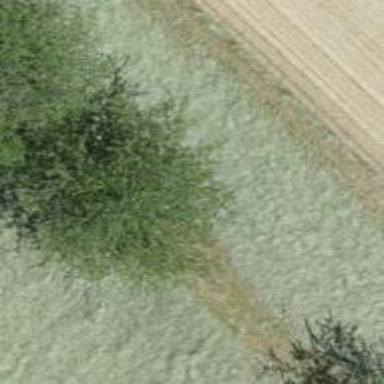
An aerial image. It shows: Agricultural area with broadleaved deciduous trees.